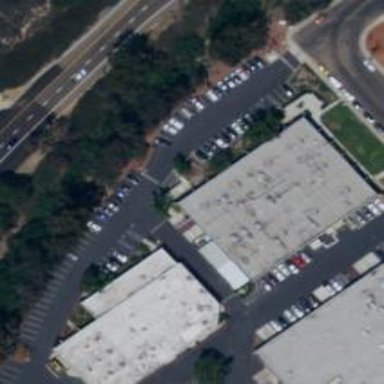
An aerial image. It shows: Industrial building.